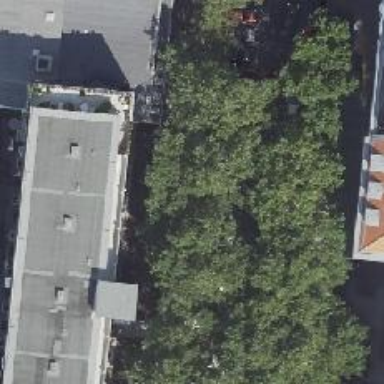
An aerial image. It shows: Deciduous broadleaved tree.